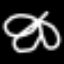
Label: leaf